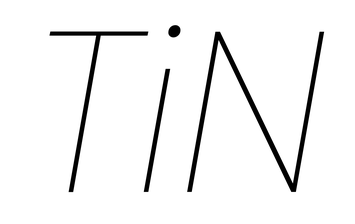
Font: Poppins-ThinItalic